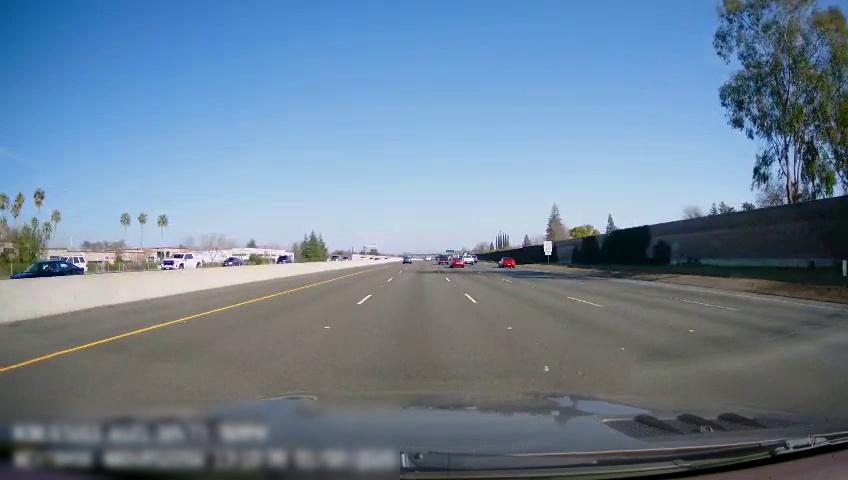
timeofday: Day
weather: Sunny
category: Drivable Space
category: Vehicles | Car
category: Vehicles | Van
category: Vehicles | Truck
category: Vehicles | Car
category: Vehicles | SUV
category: Vehicles | Van
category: Vehicles | Car
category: Vehicles | Car
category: Vehicles | Car
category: Vehicles | Car
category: Vehicles | Truck
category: Vehicles | Truck
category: Lanes | Alternate Lane
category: Lanes | Current Lane
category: Lanes | Current Lane
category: Lanes | Alternate Lane
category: Lanes | Alternate Lane
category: Lanes | Alternate Lane